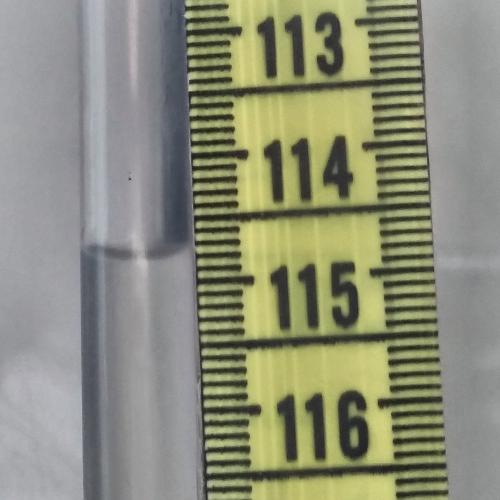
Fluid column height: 114.8 cm